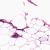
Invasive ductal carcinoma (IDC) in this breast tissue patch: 0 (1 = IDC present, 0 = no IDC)